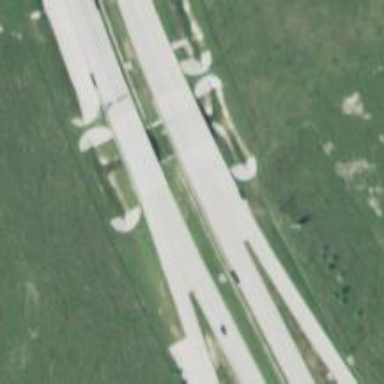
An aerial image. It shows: Bridge over motorway.